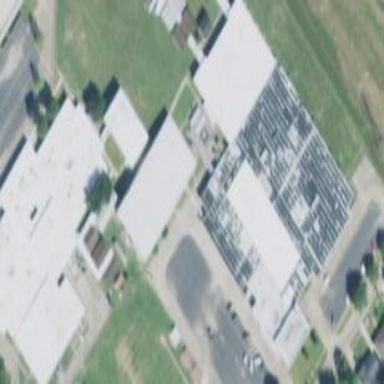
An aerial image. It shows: School building.